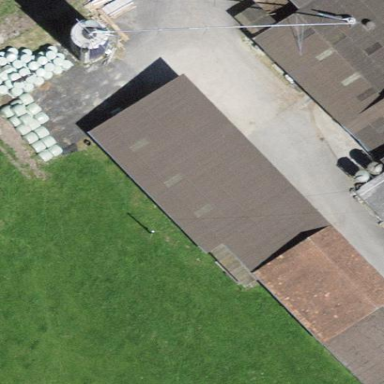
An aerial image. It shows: Shed.